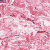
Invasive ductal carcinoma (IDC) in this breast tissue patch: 0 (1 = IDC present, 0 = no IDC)